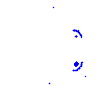
Particle: pion